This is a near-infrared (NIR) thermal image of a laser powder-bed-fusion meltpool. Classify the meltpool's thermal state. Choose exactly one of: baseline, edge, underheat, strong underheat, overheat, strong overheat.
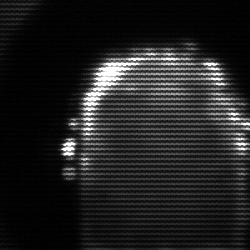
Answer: baseline